Question:
Hi, I have a SCNView with some nodes, when rotating I get some strange tearing, the nodes on top have a higher rendering order, changing this seems to have no effect.
Is there anything I can do to get rid of the white lines?
It's like it's fighting for position??
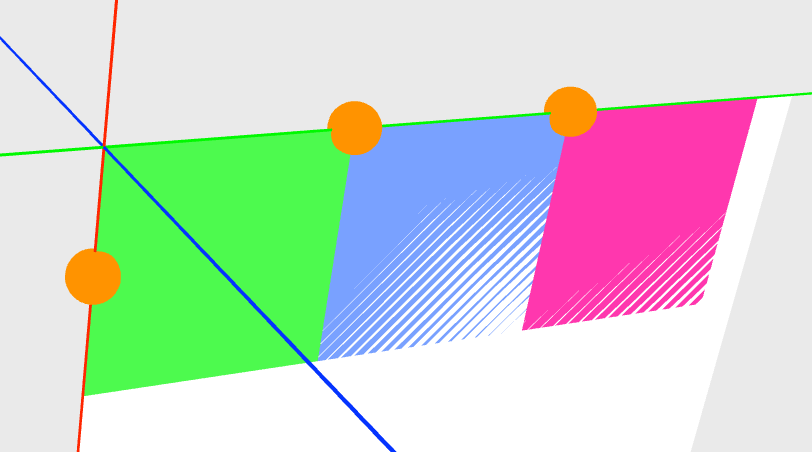
Answer: as said above, it looks like you're experiencing z-fighting because your colored objects and white object lie in a same plane.
You can avoir this
1. By slightly offsetting your geometries, but this trick does not work in every situation (the user might notice the gap depending on the point of view)
2. by changing the renderingOrder of your nodes but don't forget to tweak the writesToDepthBuffer and readsFromDepthBuffer properties of your materials